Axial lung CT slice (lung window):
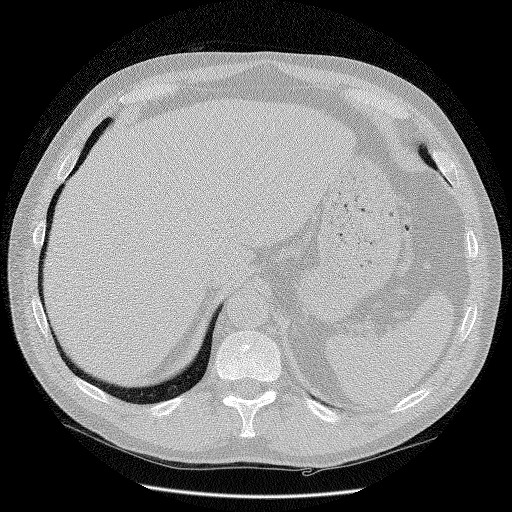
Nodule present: no